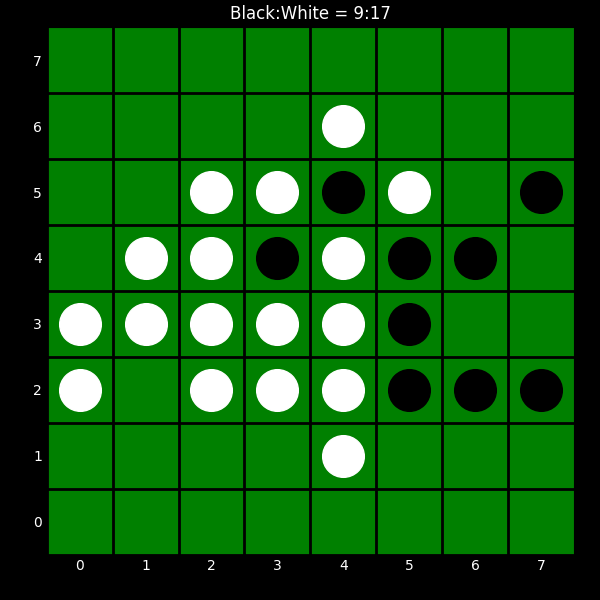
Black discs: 9
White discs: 17